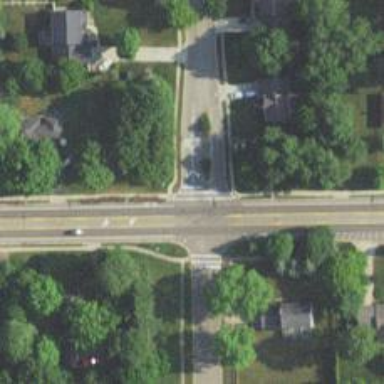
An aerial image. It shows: Marked road crossing.